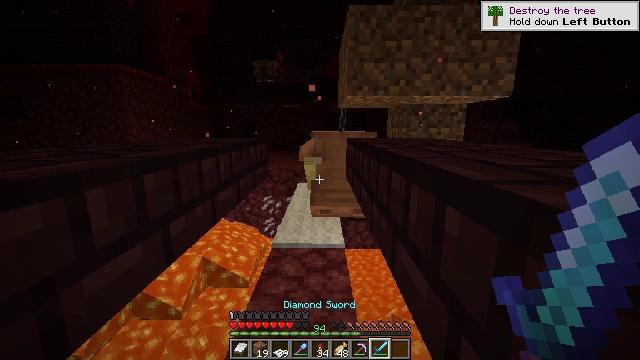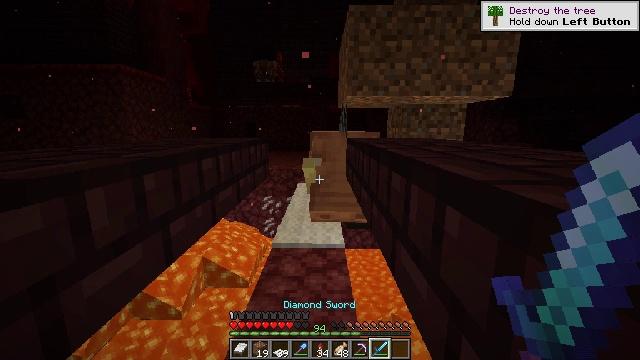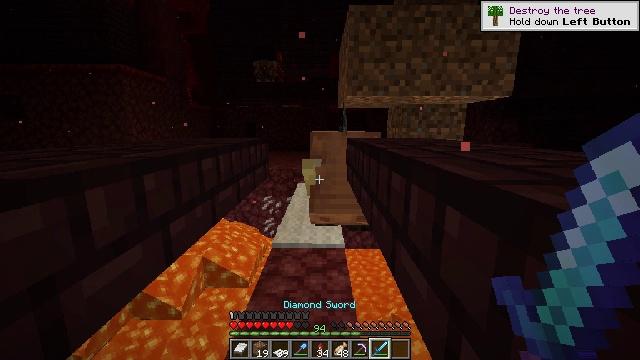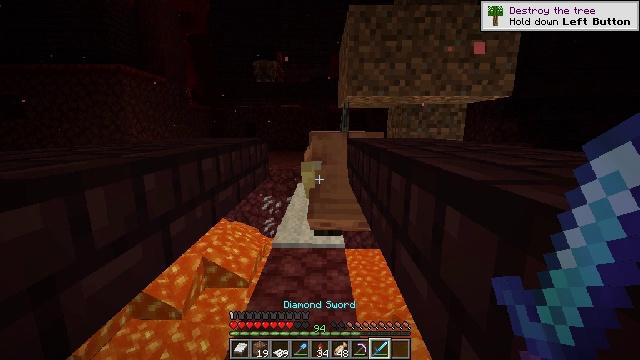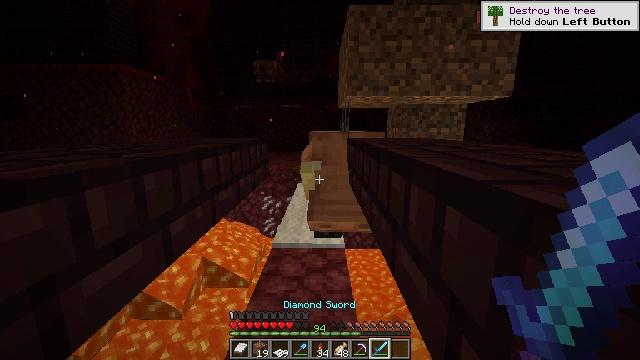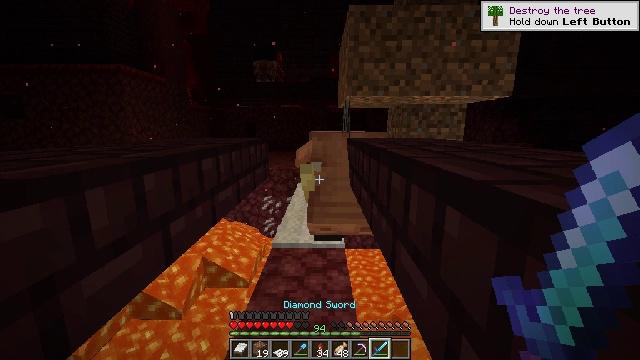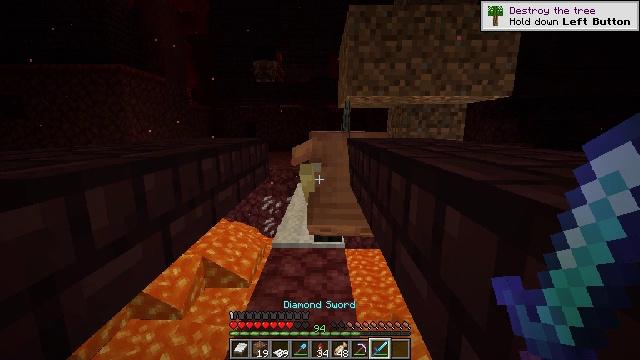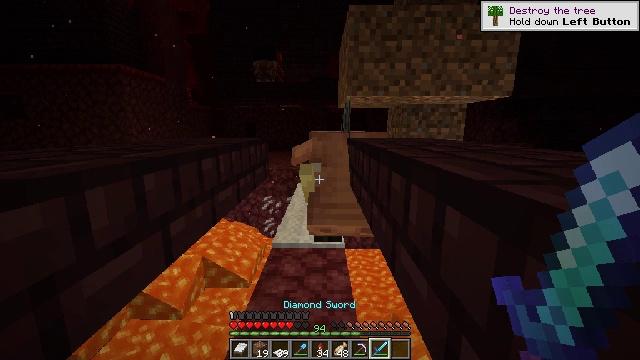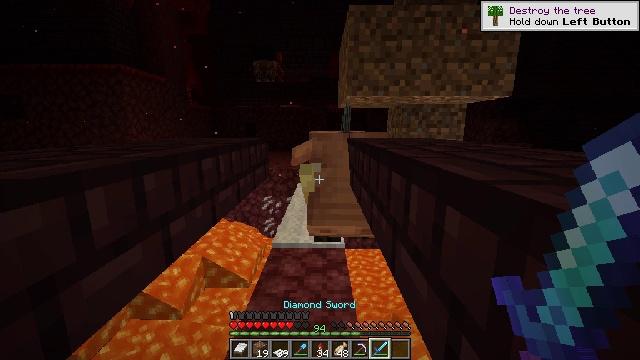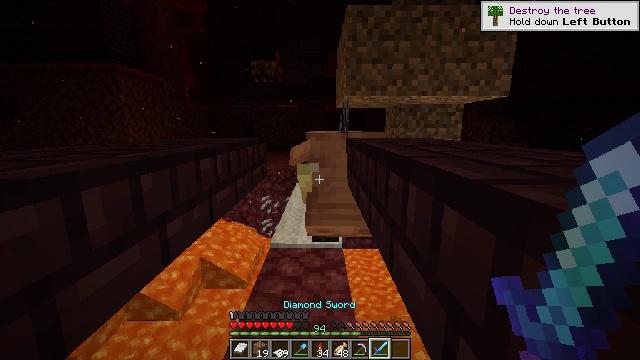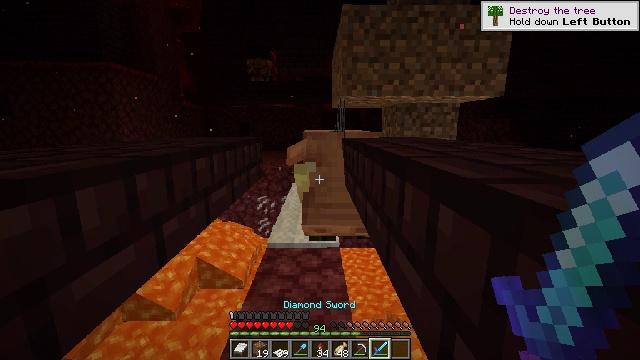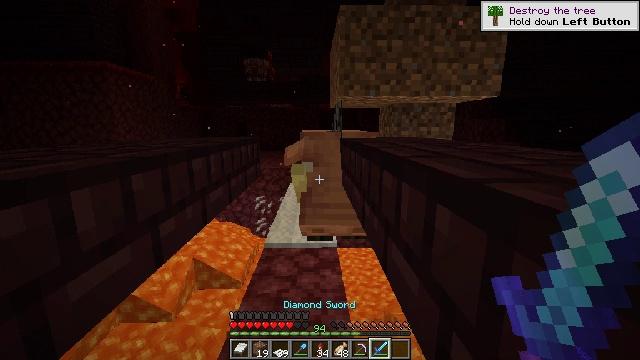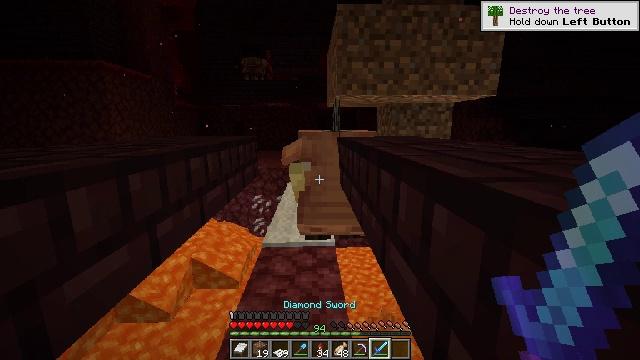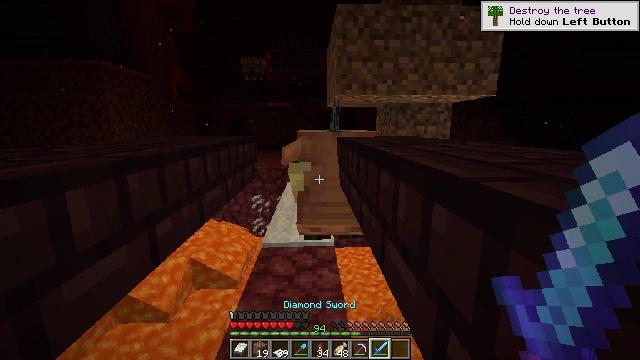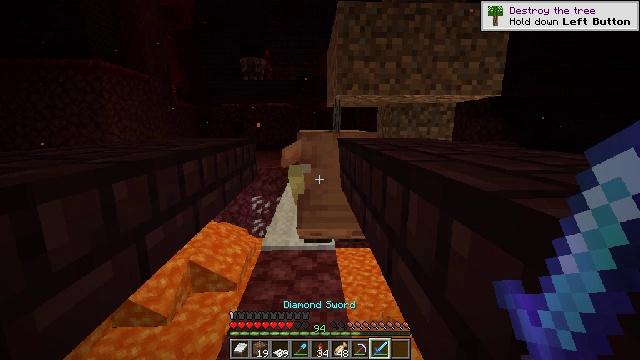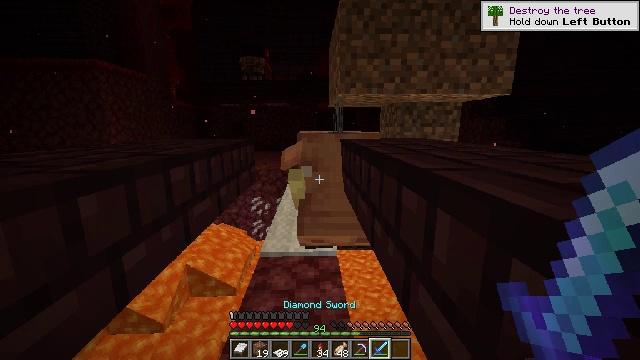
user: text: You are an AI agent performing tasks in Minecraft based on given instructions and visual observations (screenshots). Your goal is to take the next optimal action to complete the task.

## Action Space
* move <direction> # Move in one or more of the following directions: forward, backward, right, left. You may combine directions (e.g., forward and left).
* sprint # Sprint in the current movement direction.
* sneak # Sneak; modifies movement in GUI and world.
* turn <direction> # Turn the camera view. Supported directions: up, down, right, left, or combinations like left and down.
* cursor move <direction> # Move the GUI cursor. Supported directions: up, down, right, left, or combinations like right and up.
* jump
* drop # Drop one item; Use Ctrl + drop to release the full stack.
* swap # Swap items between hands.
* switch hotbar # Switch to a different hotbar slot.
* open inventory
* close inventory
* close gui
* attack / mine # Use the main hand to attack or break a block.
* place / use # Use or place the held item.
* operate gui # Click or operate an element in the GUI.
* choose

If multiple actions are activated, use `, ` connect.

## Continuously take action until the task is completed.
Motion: motion action
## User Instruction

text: Kill hostile creatures.
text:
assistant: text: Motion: no_op
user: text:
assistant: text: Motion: no_op
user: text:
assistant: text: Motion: no_op
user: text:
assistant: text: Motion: no_op
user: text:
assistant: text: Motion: no_op
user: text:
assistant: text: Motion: no_op
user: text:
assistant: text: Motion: no_op
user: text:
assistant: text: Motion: no_op
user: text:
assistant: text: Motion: no_op
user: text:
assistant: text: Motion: no_op
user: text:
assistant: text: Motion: no_op
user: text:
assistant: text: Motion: no_op
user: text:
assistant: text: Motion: no_op
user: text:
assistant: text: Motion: move forward
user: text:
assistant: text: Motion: move forward
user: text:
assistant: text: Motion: move forward
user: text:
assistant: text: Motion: move forward
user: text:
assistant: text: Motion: no_op
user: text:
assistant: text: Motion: no_op
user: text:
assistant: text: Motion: attack / mine
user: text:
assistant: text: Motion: attack / mine
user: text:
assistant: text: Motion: attack / mine
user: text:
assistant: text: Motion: attack / mine
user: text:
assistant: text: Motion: no_op
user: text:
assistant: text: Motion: no_op